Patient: sex M, age 47
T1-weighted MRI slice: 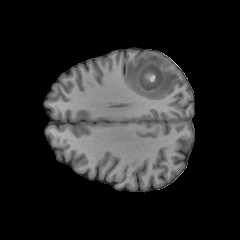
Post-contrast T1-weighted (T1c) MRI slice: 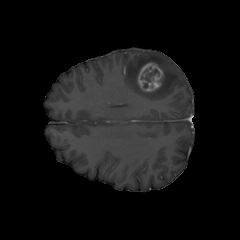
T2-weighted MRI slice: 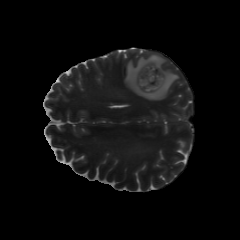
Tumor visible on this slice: yes
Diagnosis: Glioblastoma, IDH-wildtype
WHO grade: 4